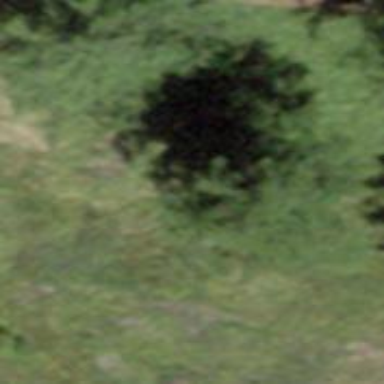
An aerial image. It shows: Beautiful tree in nature.